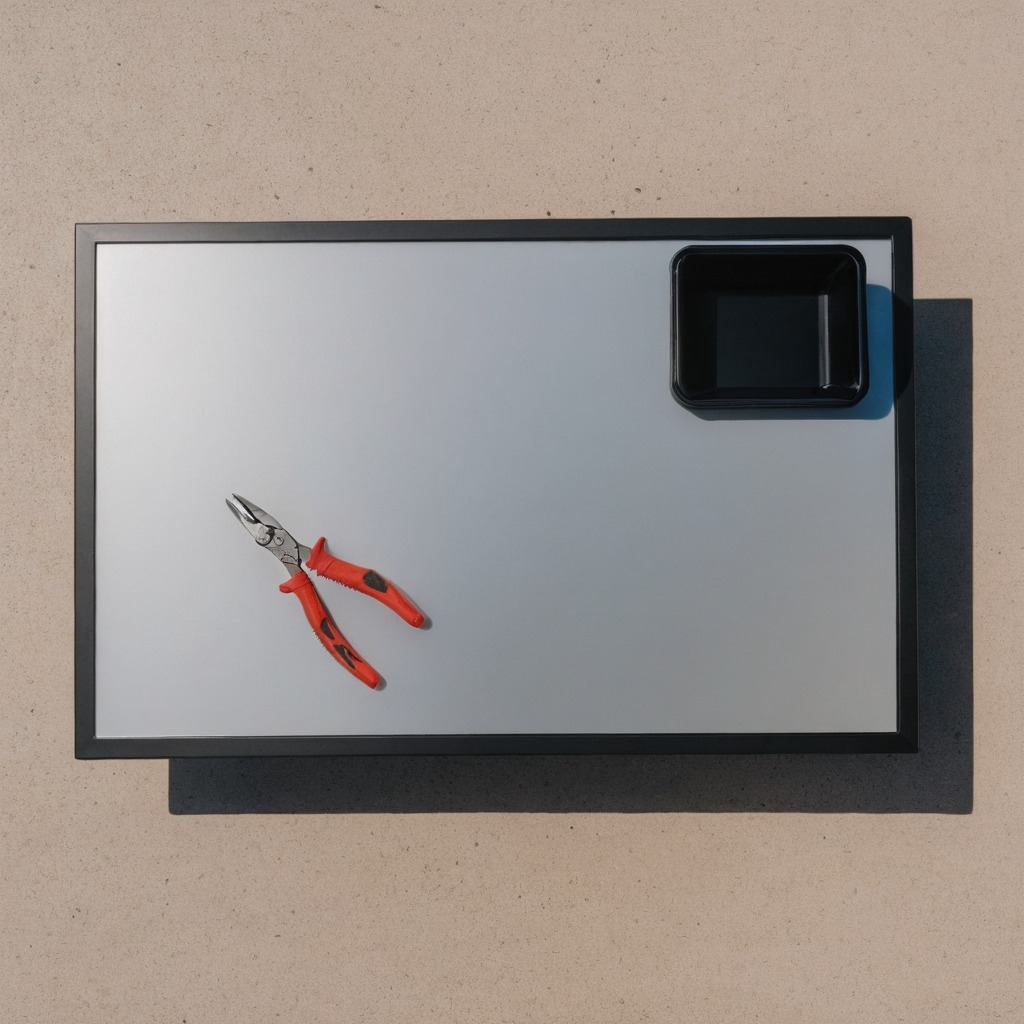
A plier is lying on the clean utility table in a temporary outdoor tool station.